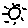
Label: sun